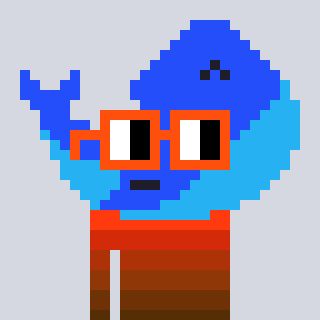
a pixel art character with square orange glasses, a whale-shaped head and a peachy-colored body on a cool background